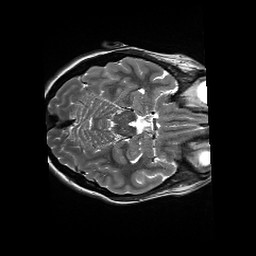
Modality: T2w
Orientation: axial
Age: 21
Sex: female